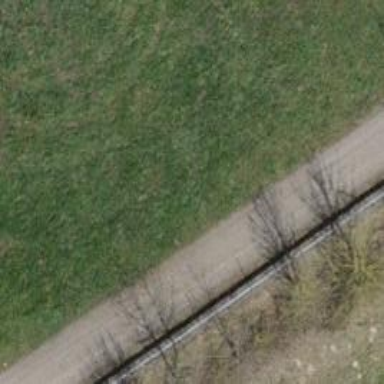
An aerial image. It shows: Agricultural track with grade2 track type.